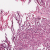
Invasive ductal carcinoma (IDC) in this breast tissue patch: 1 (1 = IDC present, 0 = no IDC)